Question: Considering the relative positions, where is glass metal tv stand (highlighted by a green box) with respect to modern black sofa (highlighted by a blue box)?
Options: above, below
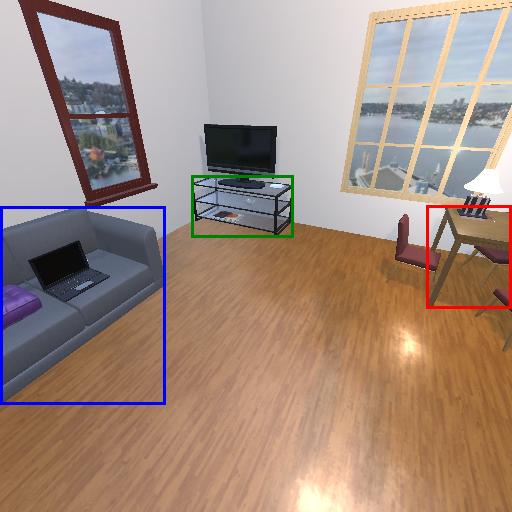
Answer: above